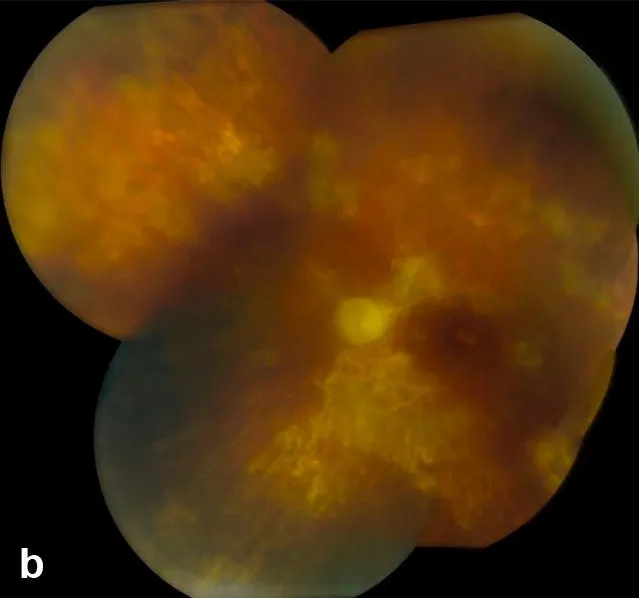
With oral and intravitreal anti-parasitic medication, the majority of the retinitis has improved but optic nerve pallor, diffuse retinal pigment epithelial atrophy and severe vascular attenuation are seen (b).
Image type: ophthalmic_imaging (fundus_photograph)